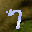
Label: 7